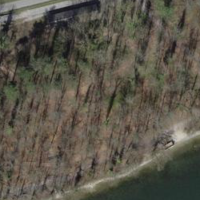
EUNIS habitat code: 41
Species observed at this site:
Fagus sylvatica